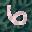
Label: 6